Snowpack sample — Snodgrass Mountain, Crested Butte, Colorado (2/4/25, 12:06 PM MST)
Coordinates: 38.923, -106.968
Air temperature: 35 °F
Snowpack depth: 80 cm
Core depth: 50 cm
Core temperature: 30.2 °F
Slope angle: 14°, slope face: 78°
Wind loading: low
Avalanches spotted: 0
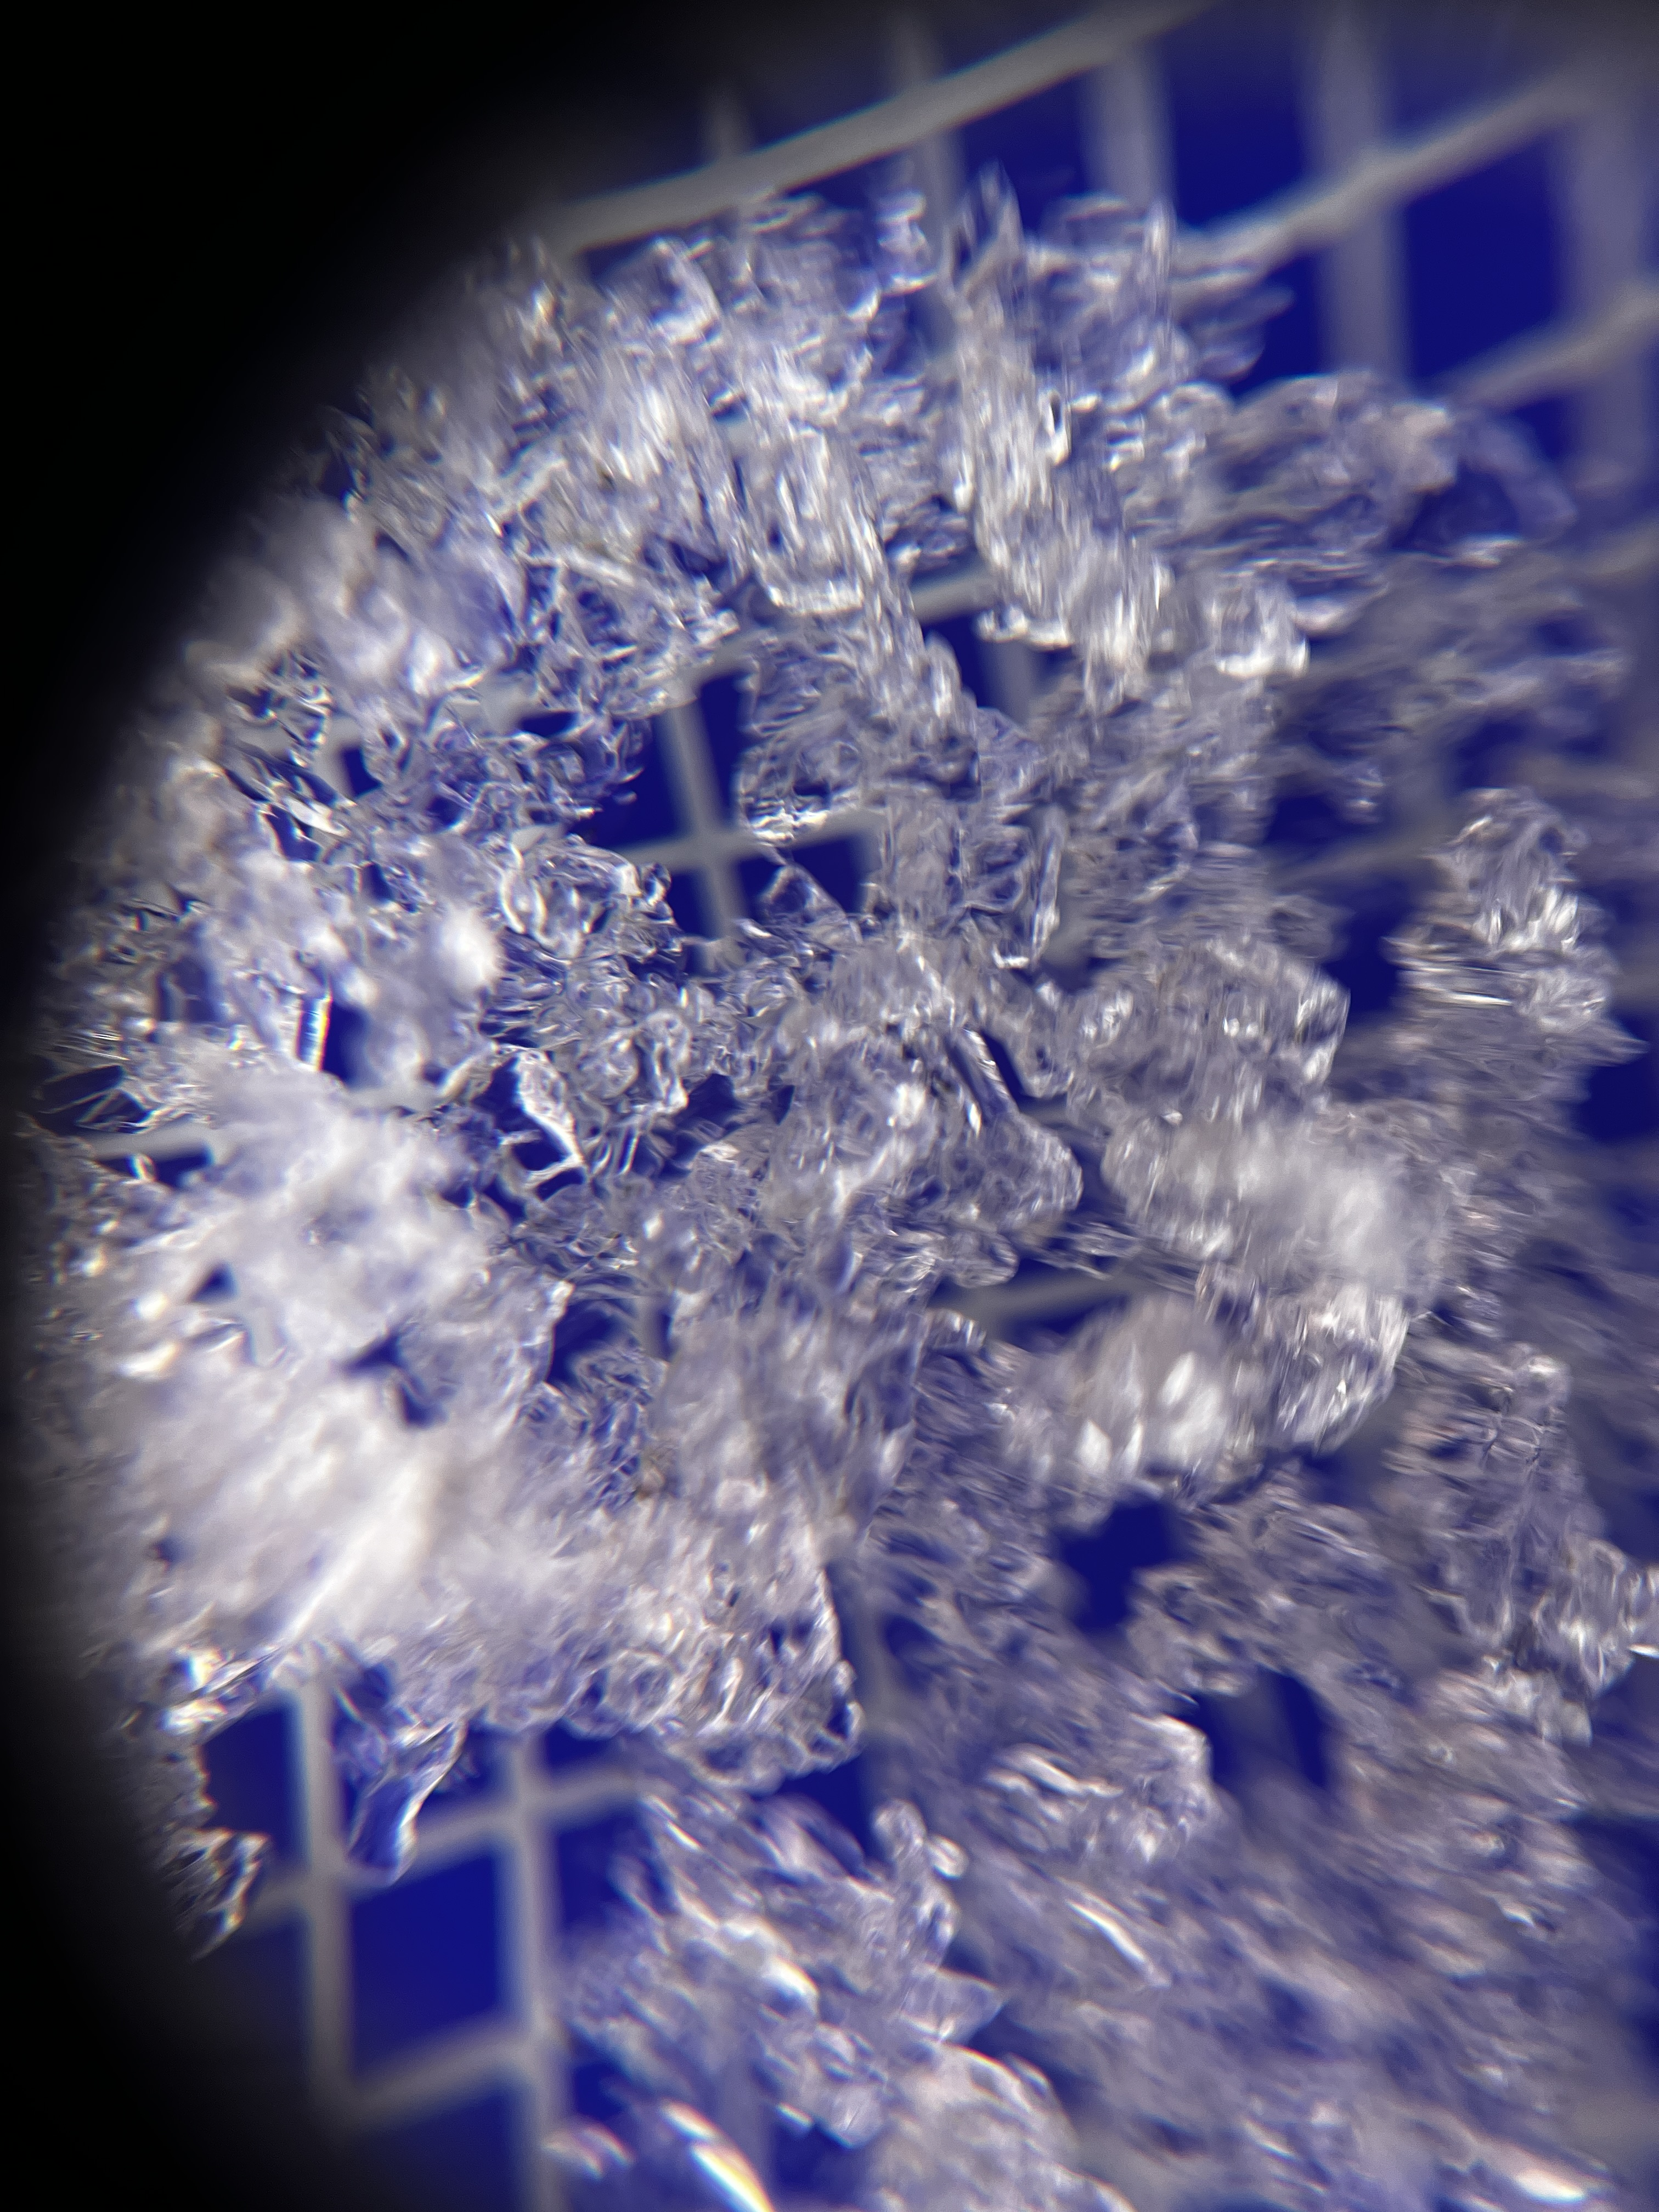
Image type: magnified_profile
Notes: No avalanches nearby, unusually warm weather for the last month reported by residents, Collected 25 yards from treeline